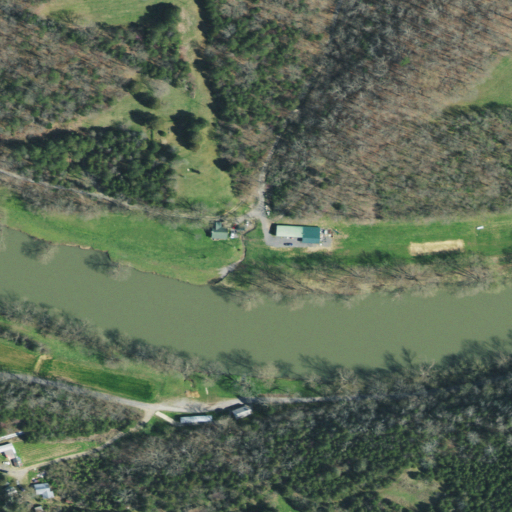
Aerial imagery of valley in Tennessee named Hogtrough Hollow containing deciduous forest, mixed forest, pasture, open water, open development, low intensity development, and evergreen forest